Interaction volume radius: 5 \u00c5
Interaction volume height: 15 \u00c5
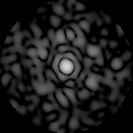
Disorder parameter: 0.8269